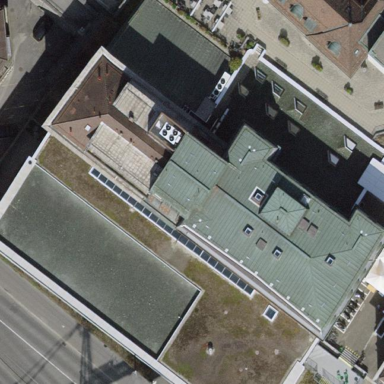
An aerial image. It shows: Office building with flat roof.